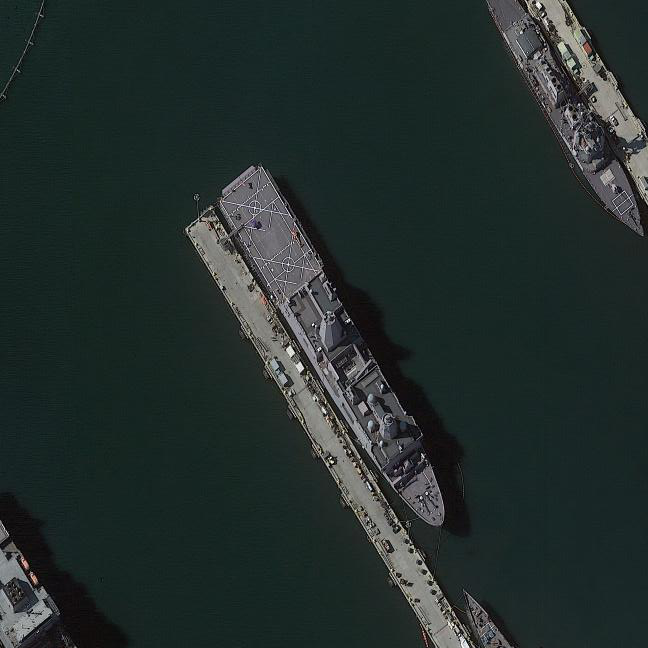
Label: San_Antonio-class_transport_dock